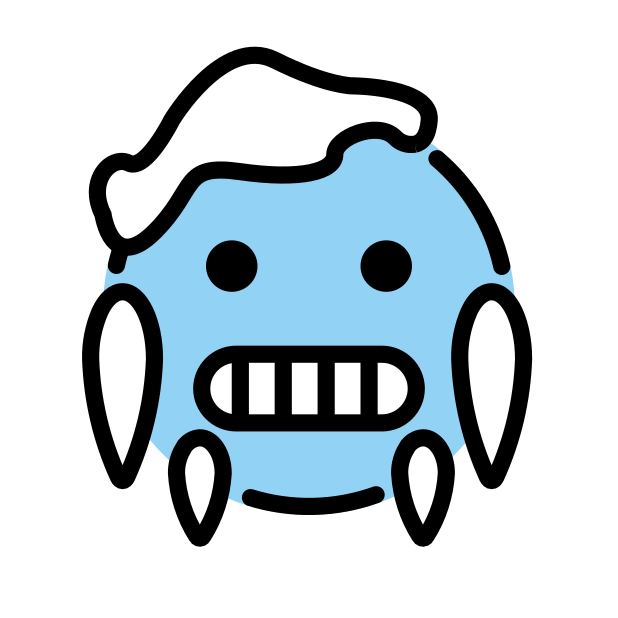
Emoji: 🥶
Name: freezing face
Unicode: 0x1f976